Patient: sex M, age 46
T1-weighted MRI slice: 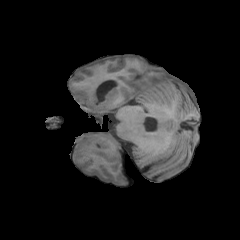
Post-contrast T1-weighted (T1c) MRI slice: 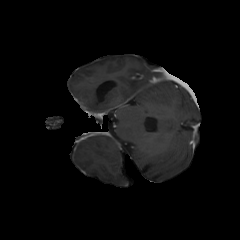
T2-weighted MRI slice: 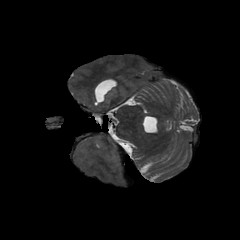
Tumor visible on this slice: no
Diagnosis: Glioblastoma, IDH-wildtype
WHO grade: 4